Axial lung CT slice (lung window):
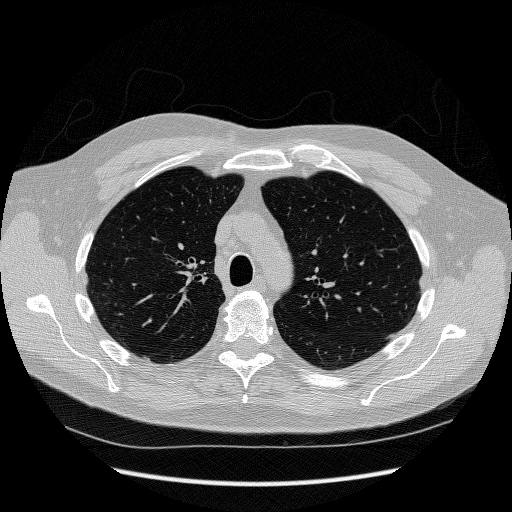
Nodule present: no